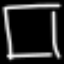
Label: square